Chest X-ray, AP view. Patient: 63 years old, sex M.
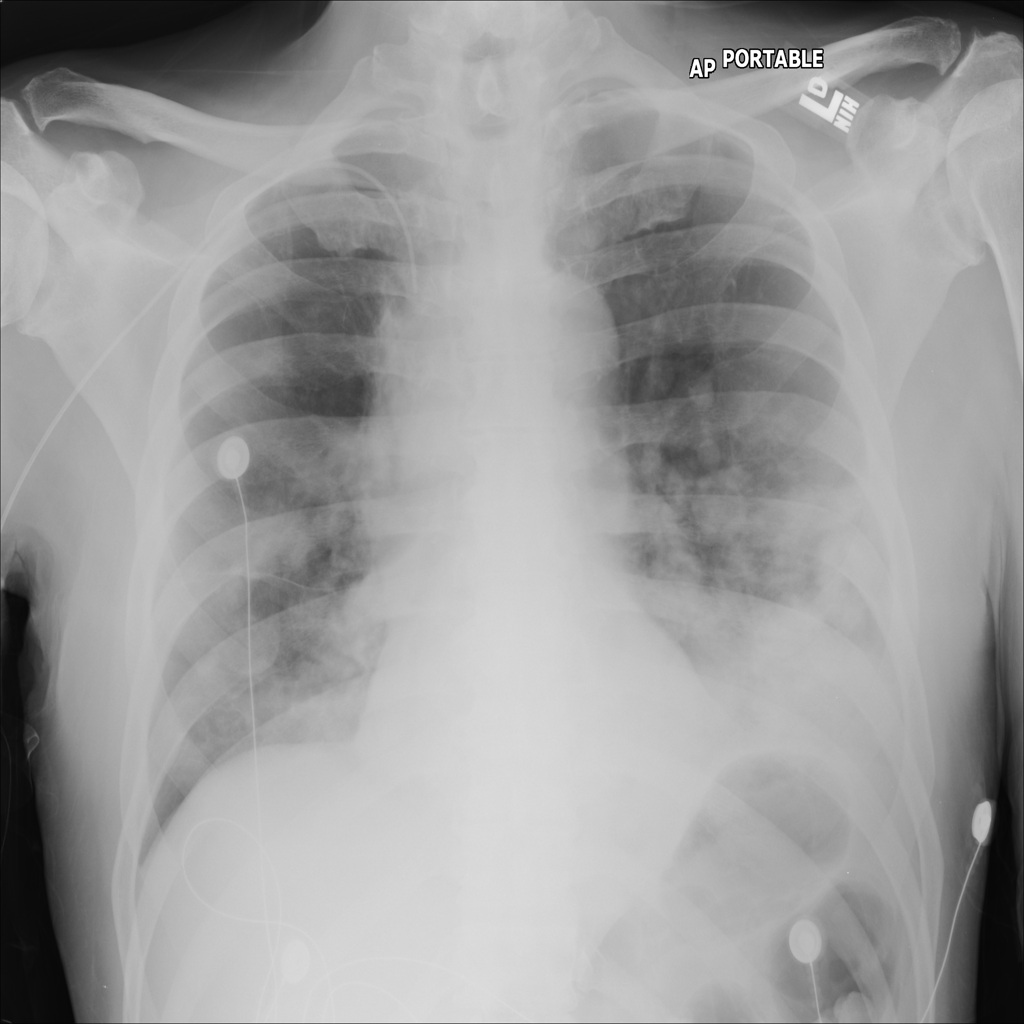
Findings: Atelectasis, Nodule